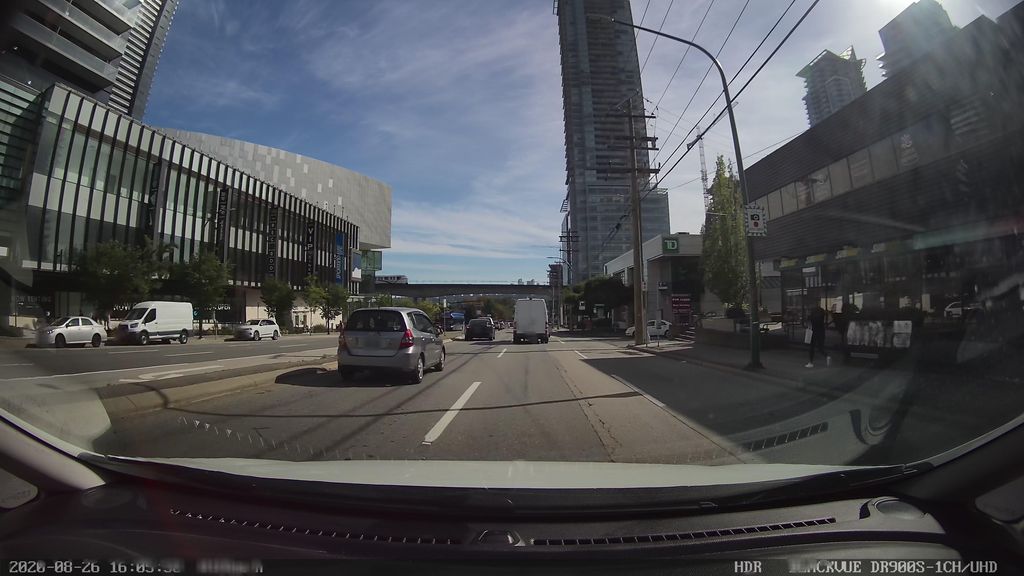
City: vancouver